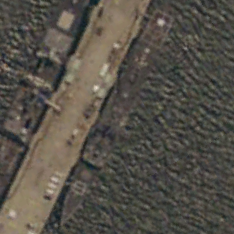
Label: cruiser